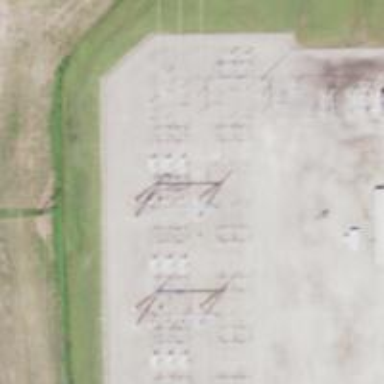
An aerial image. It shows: Switch used for power control.